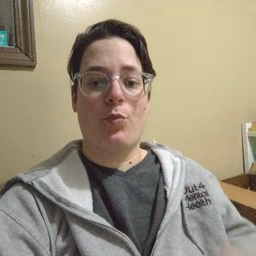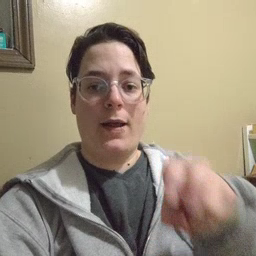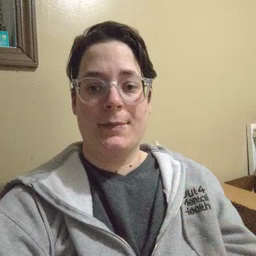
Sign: ride